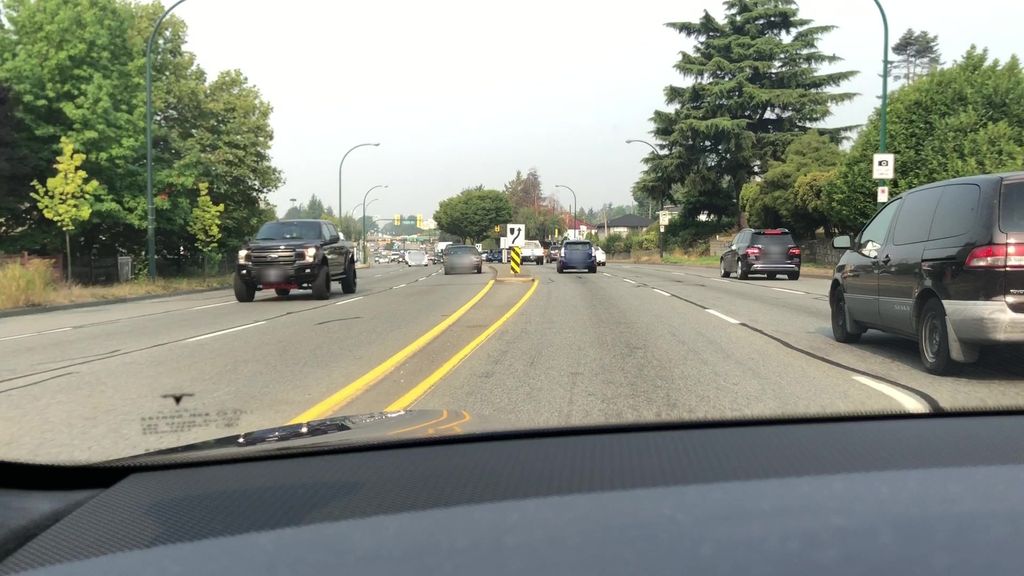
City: vancouver